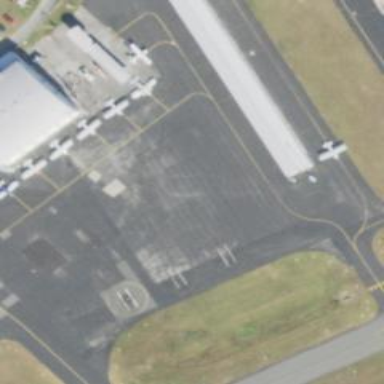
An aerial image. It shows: Image showing helipad at airport.